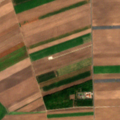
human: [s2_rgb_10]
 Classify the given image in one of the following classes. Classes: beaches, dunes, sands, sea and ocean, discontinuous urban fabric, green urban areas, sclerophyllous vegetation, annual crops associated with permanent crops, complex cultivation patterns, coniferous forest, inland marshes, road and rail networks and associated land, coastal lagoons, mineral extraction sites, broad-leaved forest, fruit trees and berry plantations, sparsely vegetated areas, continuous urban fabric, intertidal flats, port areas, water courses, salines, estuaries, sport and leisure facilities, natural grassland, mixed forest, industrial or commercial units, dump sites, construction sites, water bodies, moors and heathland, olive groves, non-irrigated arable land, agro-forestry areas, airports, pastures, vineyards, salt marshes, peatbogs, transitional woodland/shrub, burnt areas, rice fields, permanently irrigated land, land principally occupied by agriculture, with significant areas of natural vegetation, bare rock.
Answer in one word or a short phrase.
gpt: non-irrigated arable land